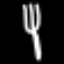
Label: fork